Field crop: tomato
Growth stage: 1
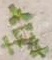
Species: portulaca